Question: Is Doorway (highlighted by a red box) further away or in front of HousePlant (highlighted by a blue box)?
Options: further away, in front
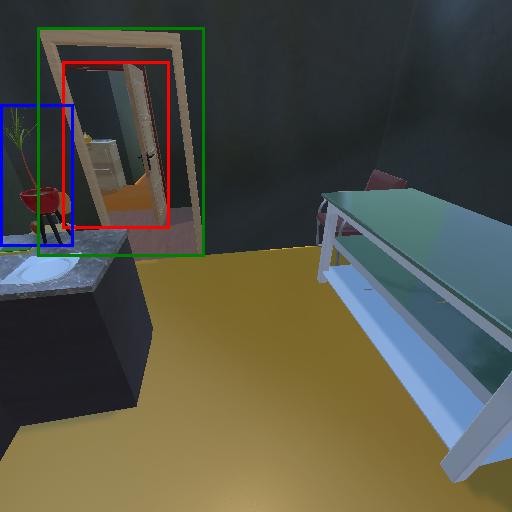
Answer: further away